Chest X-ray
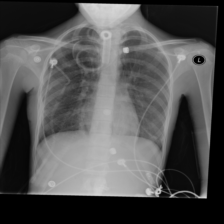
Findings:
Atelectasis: negative
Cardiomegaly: negative
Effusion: negative
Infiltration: negative
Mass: negative
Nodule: negative
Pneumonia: negative
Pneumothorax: negative
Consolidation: negative
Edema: negative
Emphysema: negative
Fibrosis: negative
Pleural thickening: negative
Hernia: negative